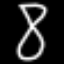
Label: hourglass